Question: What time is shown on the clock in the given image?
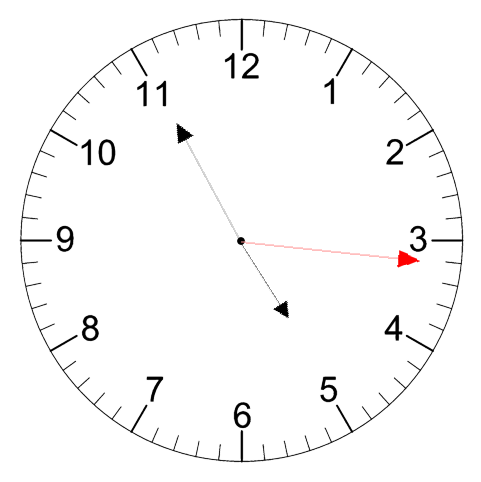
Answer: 04:55:16